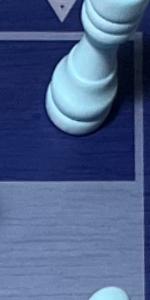
Label: Empty